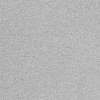
Atmospheric dust classification: dusty